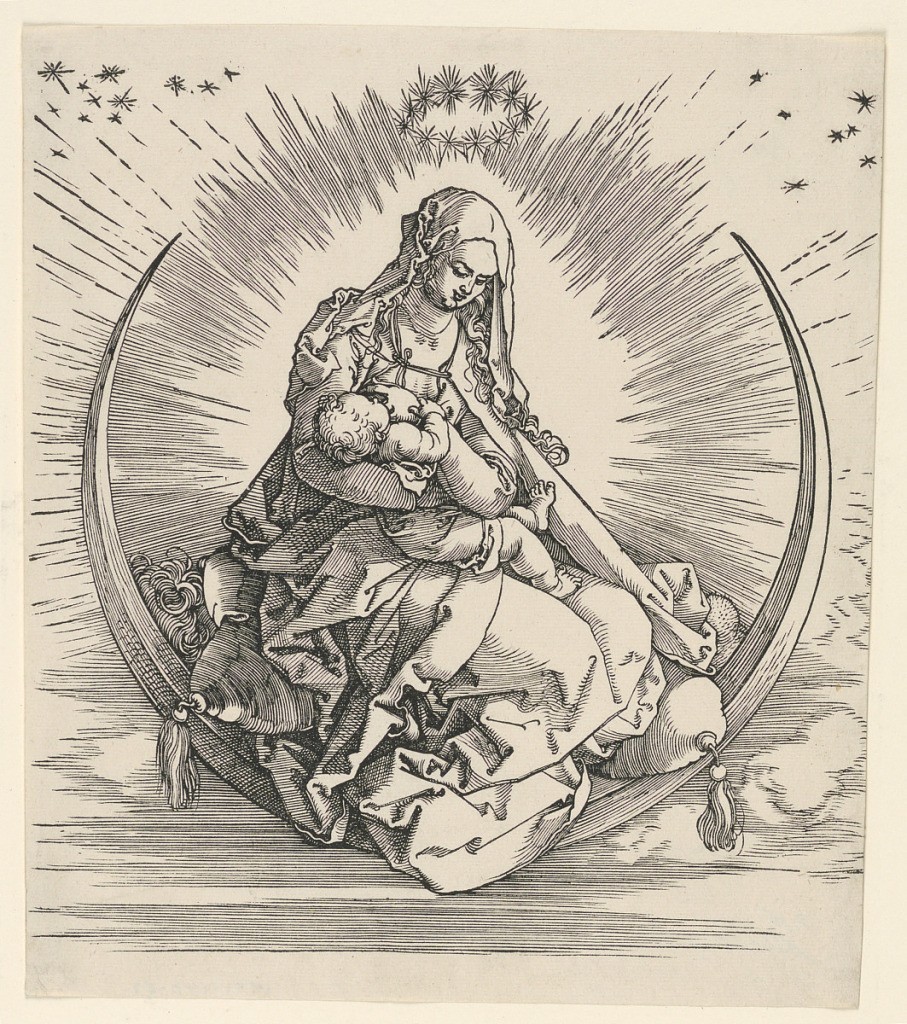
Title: Virgin on the Crescent (Title Page of the Life of the Virgin)
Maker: Albrecht Dürer, German, 1471–1528
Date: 1511
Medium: Woodcut on paper
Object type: Print
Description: The Virgin is seated on a crescent, her figure turned toward the right. She supports the child with her right arm, and nurses him. A crown of stars above her head.